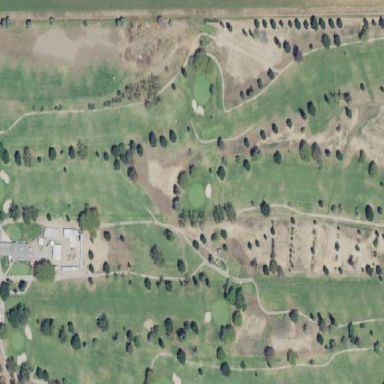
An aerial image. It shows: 9-hole golf course in the leisure land.